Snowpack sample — Loveland Pass, Silver Plume, Colorado, USA (1/12/25, 11:40 AM MST)
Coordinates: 39.66, -105.88
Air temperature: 7 °F
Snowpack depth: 140 cm
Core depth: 10 cm
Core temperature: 41 °F
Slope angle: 11°, slope face: 30°
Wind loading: high
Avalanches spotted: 2
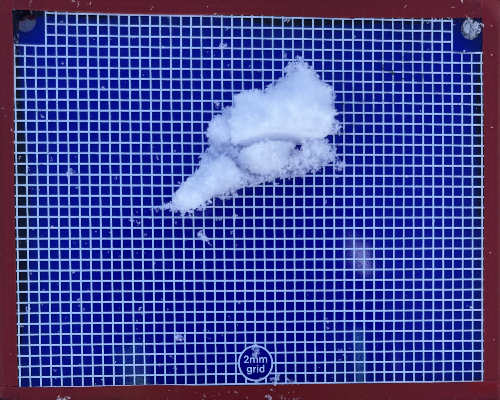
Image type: profile
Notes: Pilot using slightly modified coring method that took too large segment for snow profile picturing, advised not to use in higher level models. Two avalanche on south face nearby, partially cloudy with light snow in the last 24 hours. Lots of wind loading on eastern features.